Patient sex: M
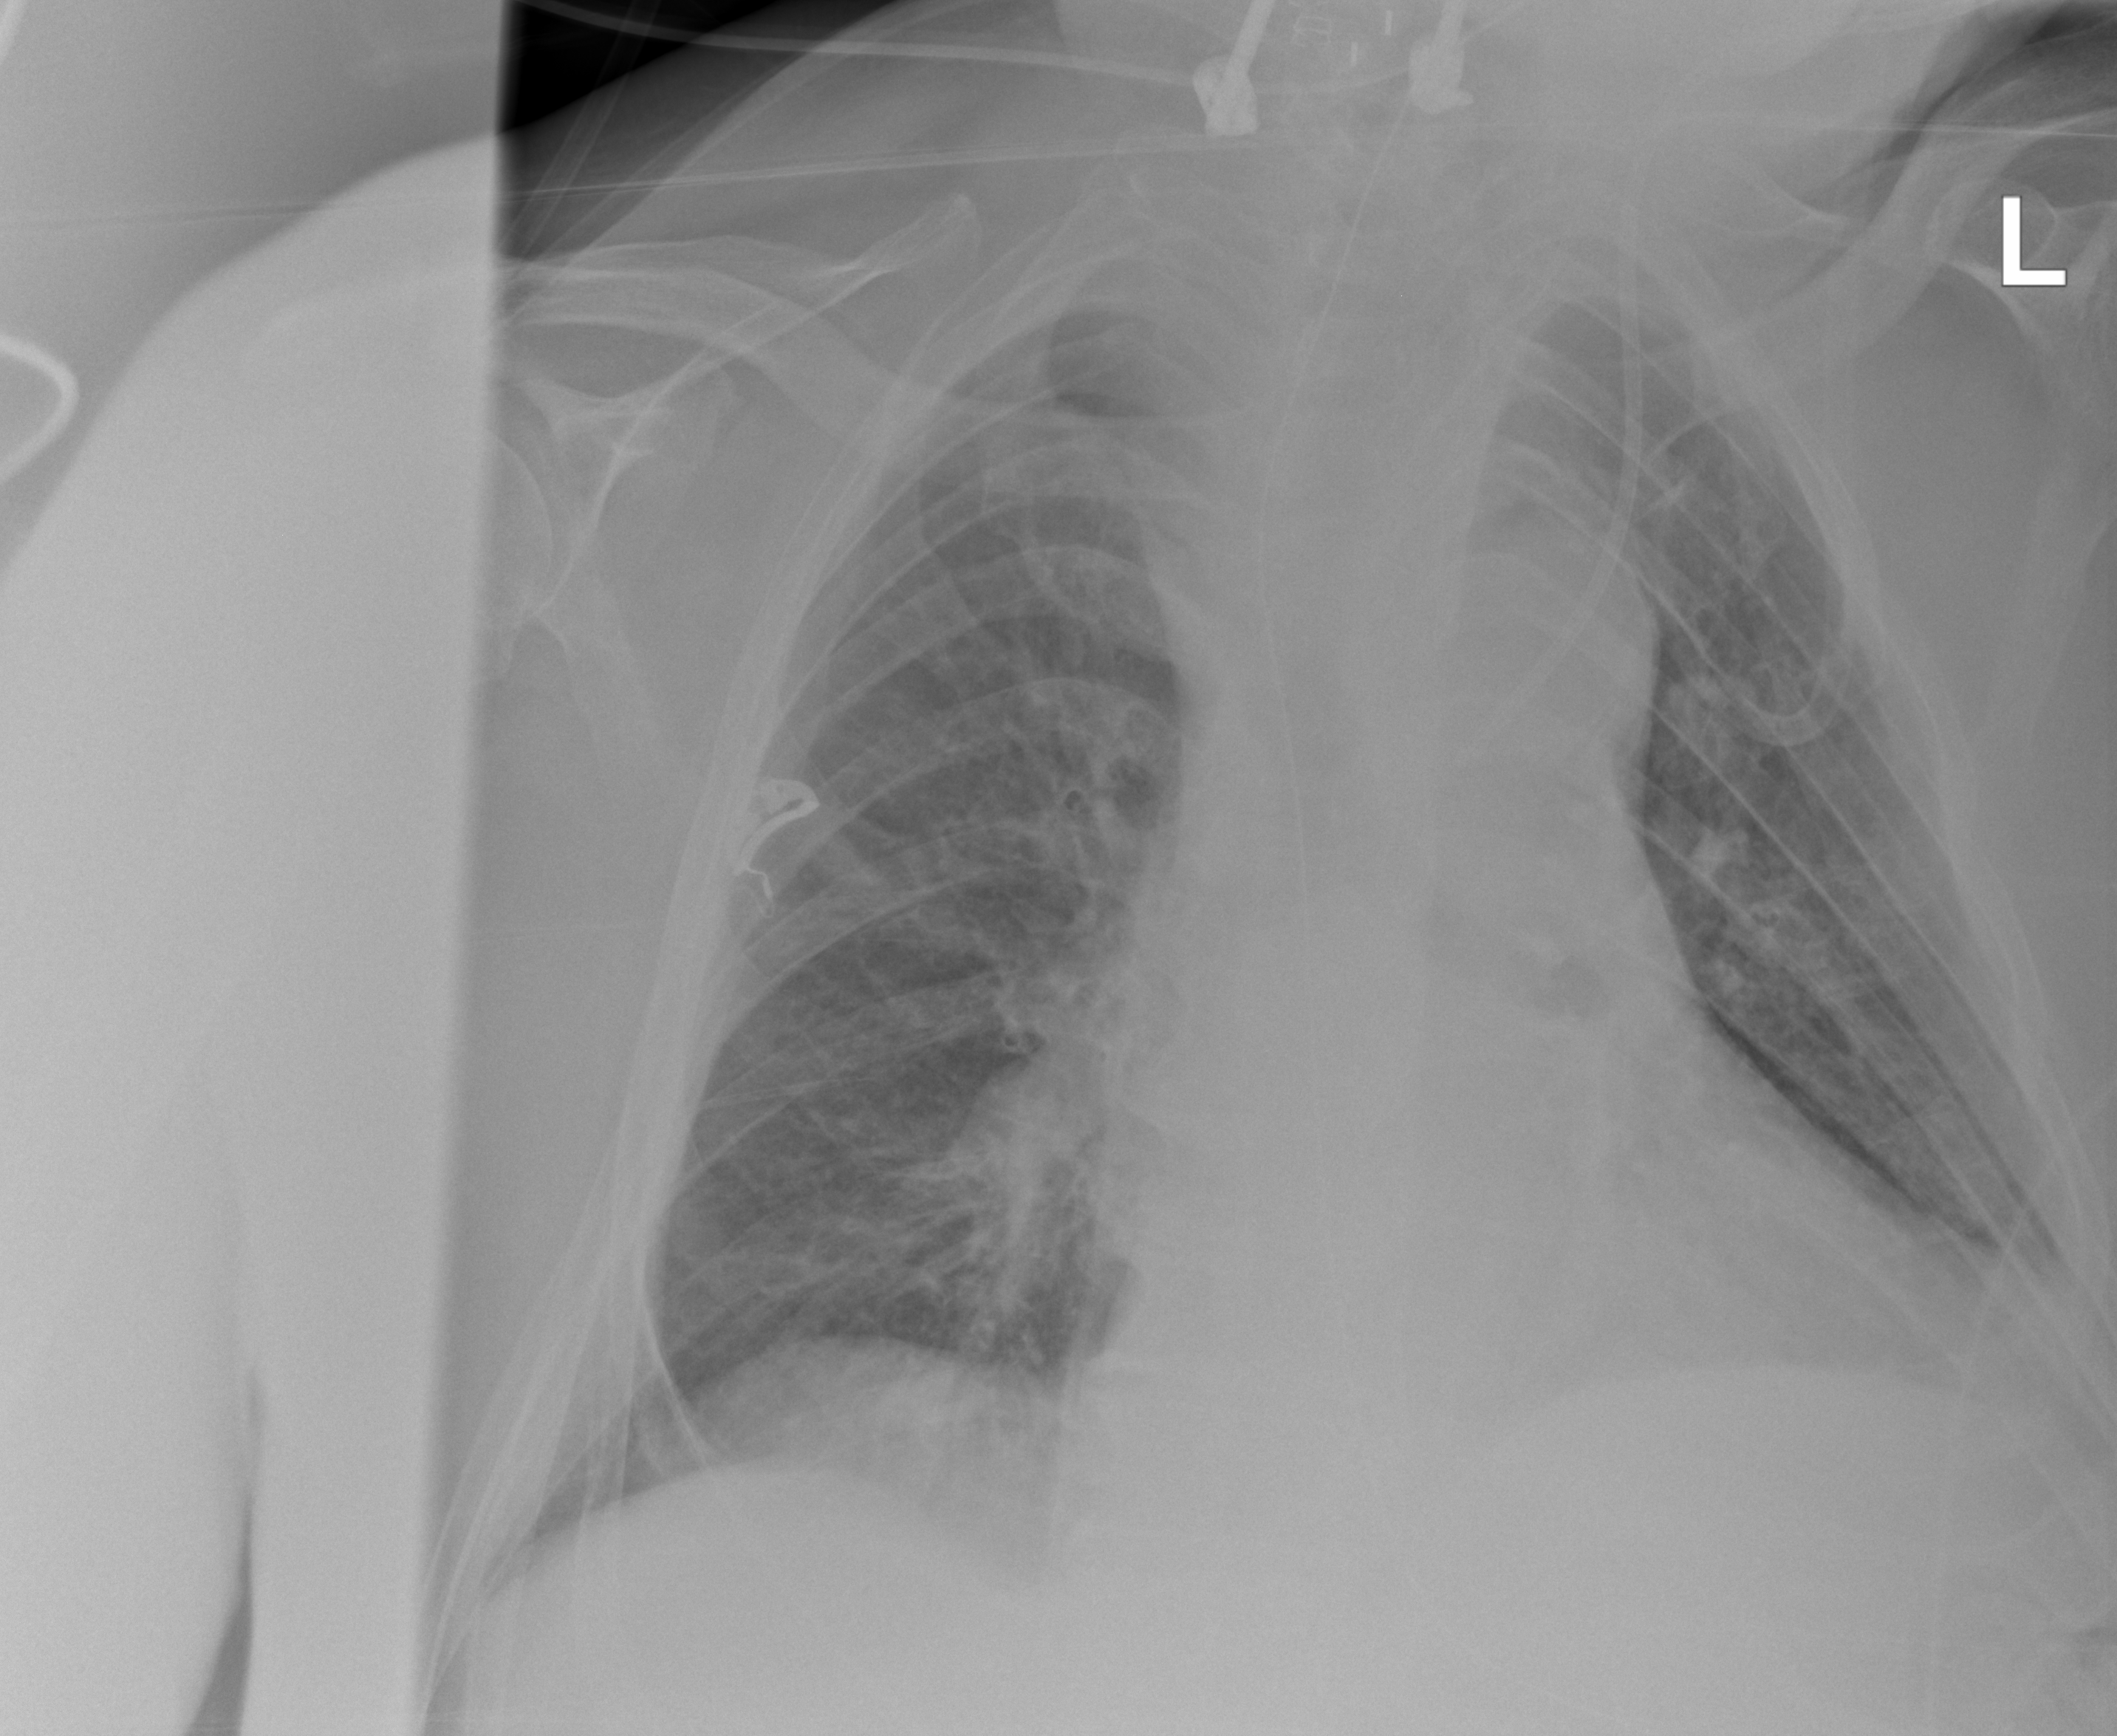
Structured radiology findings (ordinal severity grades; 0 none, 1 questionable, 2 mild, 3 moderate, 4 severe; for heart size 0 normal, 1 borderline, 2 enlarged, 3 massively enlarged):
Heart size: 2
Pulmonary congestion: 2
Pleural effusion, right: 0
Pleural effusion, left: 2
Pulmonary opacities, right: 1
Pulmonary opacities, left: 1
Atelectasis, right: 2
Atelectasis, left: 2